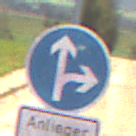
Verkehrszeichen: VorgeschriebeneFahrtrichtungGeradeausOderRechts
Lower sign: PersonengruppenFrei1
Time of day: MorningAfternoon
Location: Outdoor (RoadRail)
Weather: Clear
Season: NotSpecified
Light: Natural